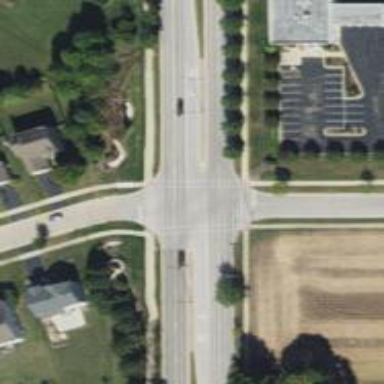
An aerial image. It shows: Stop road.